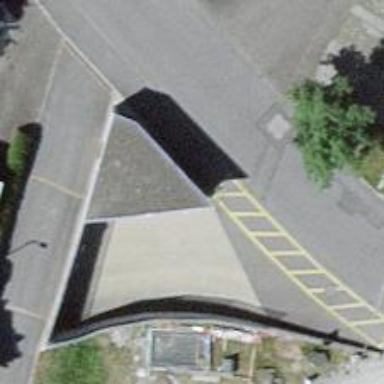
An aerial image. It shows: Asphalt surface leading to parking entrance.